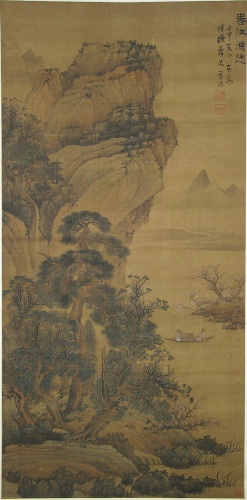
Title: 明  藍瑛  春江漁隱圖  軸|Hermit-Fisherman on a Spring River
Artist: Lan Ying
Artist bio: Chinese, 1585–1664
Date: dated 1632
Object type: Hanging scroll
Classification: Paintings
Medium: Hanging scroll; ink and color on silk
Culture: China
Period: Ming dynasty (1368–1644)
Dimensions: Image: 72 3/4 x 35 3/4 in. (184.8 x 90.8 cm)
Overall with mounting: 98 3/4 x 43 1/8 in. (250.8 x 109.5 cm)
Overall with knobs: 98 3/4 x 46 3/8 in. (250.8 x 117.8 cm)
Department: Asian Art
Credit line: Bequest of John M. Crawford Jr., 1988
Accession year: 1989
Repository: Metropolitan Museum of Art, New York, NY
Tags: Mountains|Boats|Landscapes